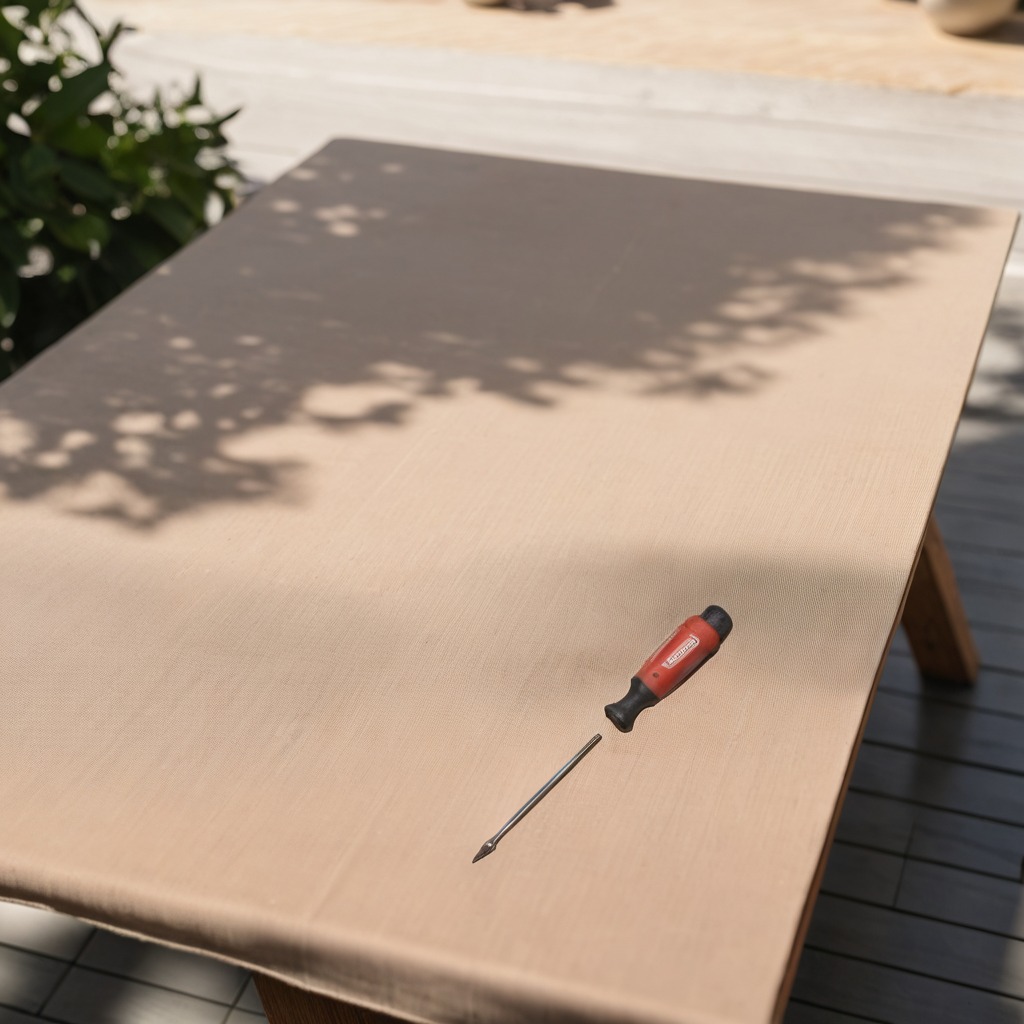
A screwdriver is lying on the wooden table.